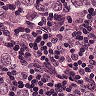
Metastatic tissue present: yes